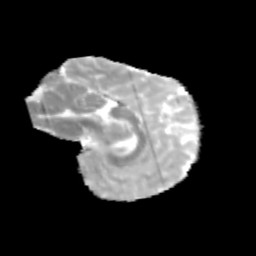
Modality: MD
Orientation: sagittal
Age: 12
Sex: female
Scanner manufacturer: siemens
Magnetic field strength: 3 T
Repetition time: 3.8 s
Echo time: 0.07 s